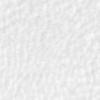
Label: no_change